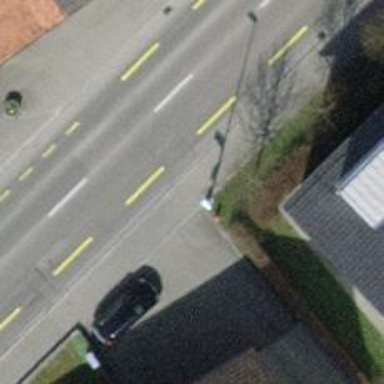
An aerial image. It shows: Bus stop with platform for public transport.